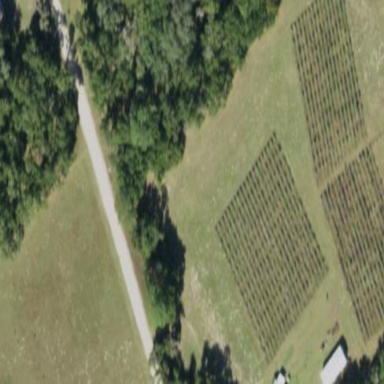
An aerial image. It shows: Plant nursery specializing in trees.